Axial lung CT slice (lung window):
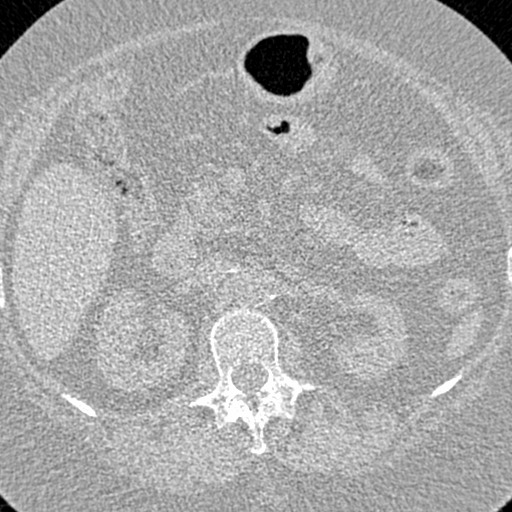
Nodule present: no